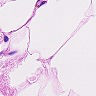
Metastatic tissue present: no